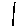
Label: line